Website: macys
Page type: customer-info-address
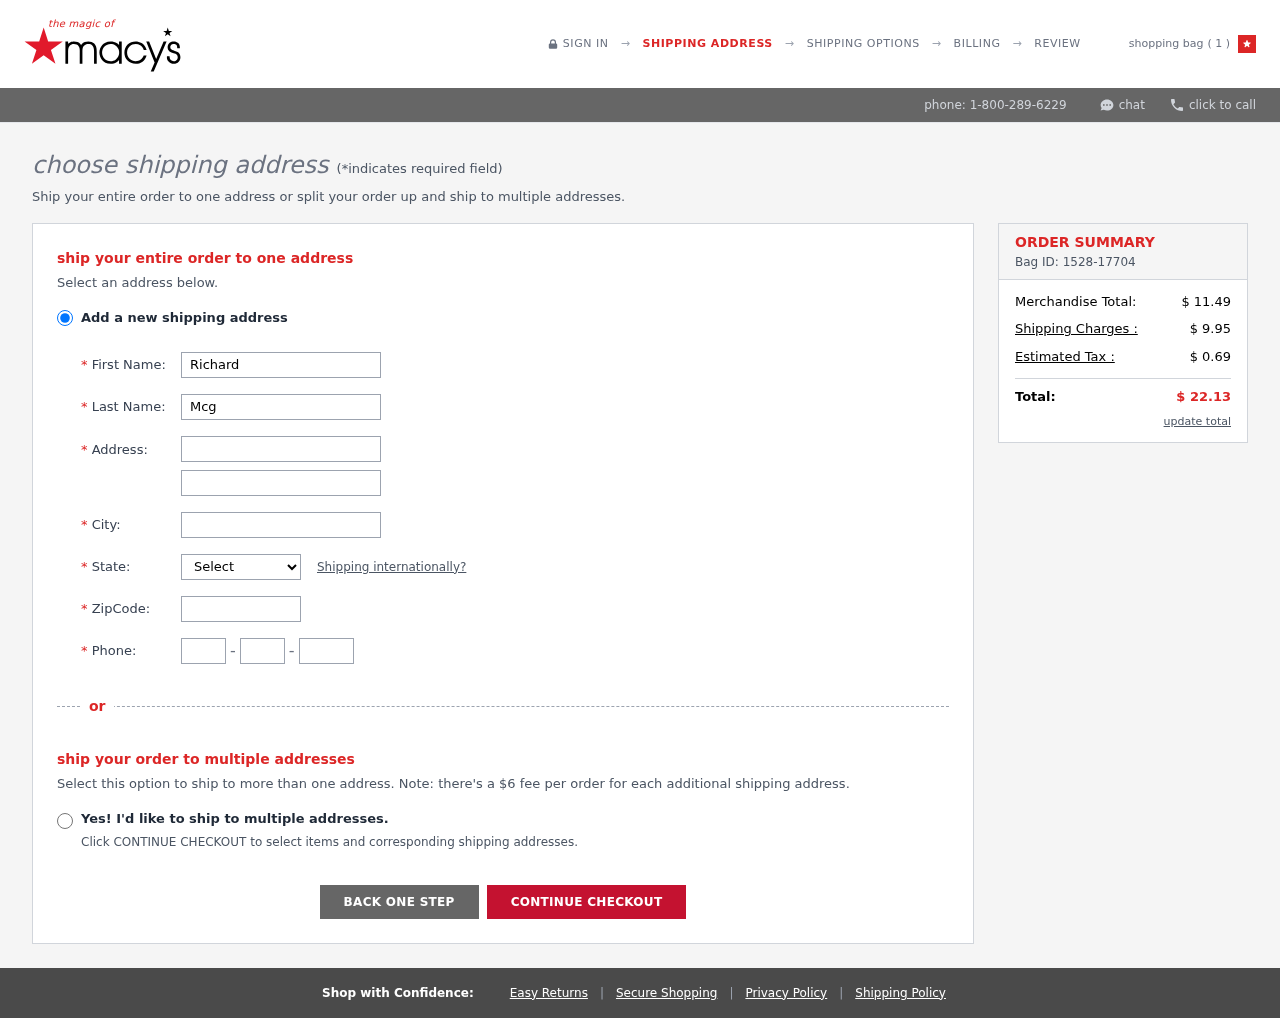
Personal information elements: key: PII_CITY
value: Susanport
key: PII_FIRSTNAME
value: Richard
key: PII_LASTNAME
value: Mcgee
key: PII_PHONE_AREA
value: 818
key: PII_PHONE_PREFIX
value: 258
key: PII_PHONE_SUFFIX
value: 3176
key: PII_POSTCODE
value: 23649
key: PII_STATE_ABBR
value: WY
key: PII_STREET
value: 412 Sanders Forges
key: PII_STREET2
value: Suite 684
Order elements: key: ORDER_NUM_ITEMS
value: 1
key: ORDER_ID
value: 1528-17704
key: ORDER_SUBTOTAL
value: $ 11.49
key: ORDER_SHIPPING_COST
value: $ 9.95
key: ORDER_TAX
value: $ 0.69
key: ORDER_TOTAL
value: $ 22.13